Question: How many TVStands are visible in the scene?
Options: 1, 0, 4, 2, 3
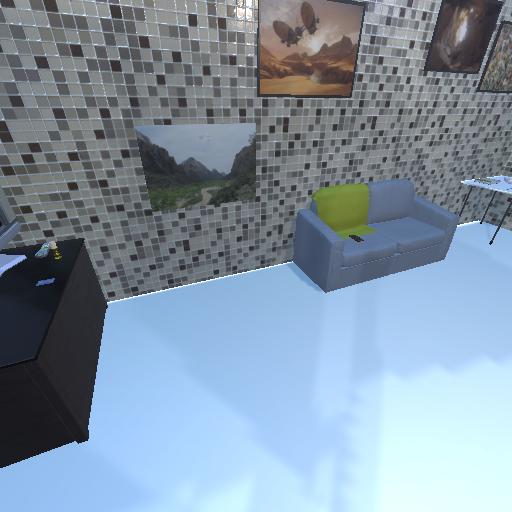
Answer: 1